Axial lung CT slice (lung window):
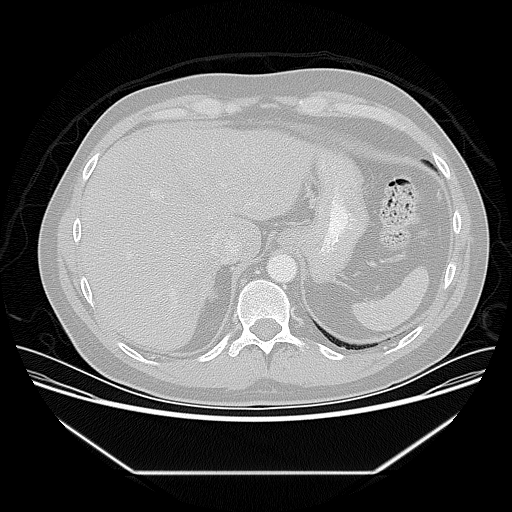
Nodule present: no